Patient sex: M
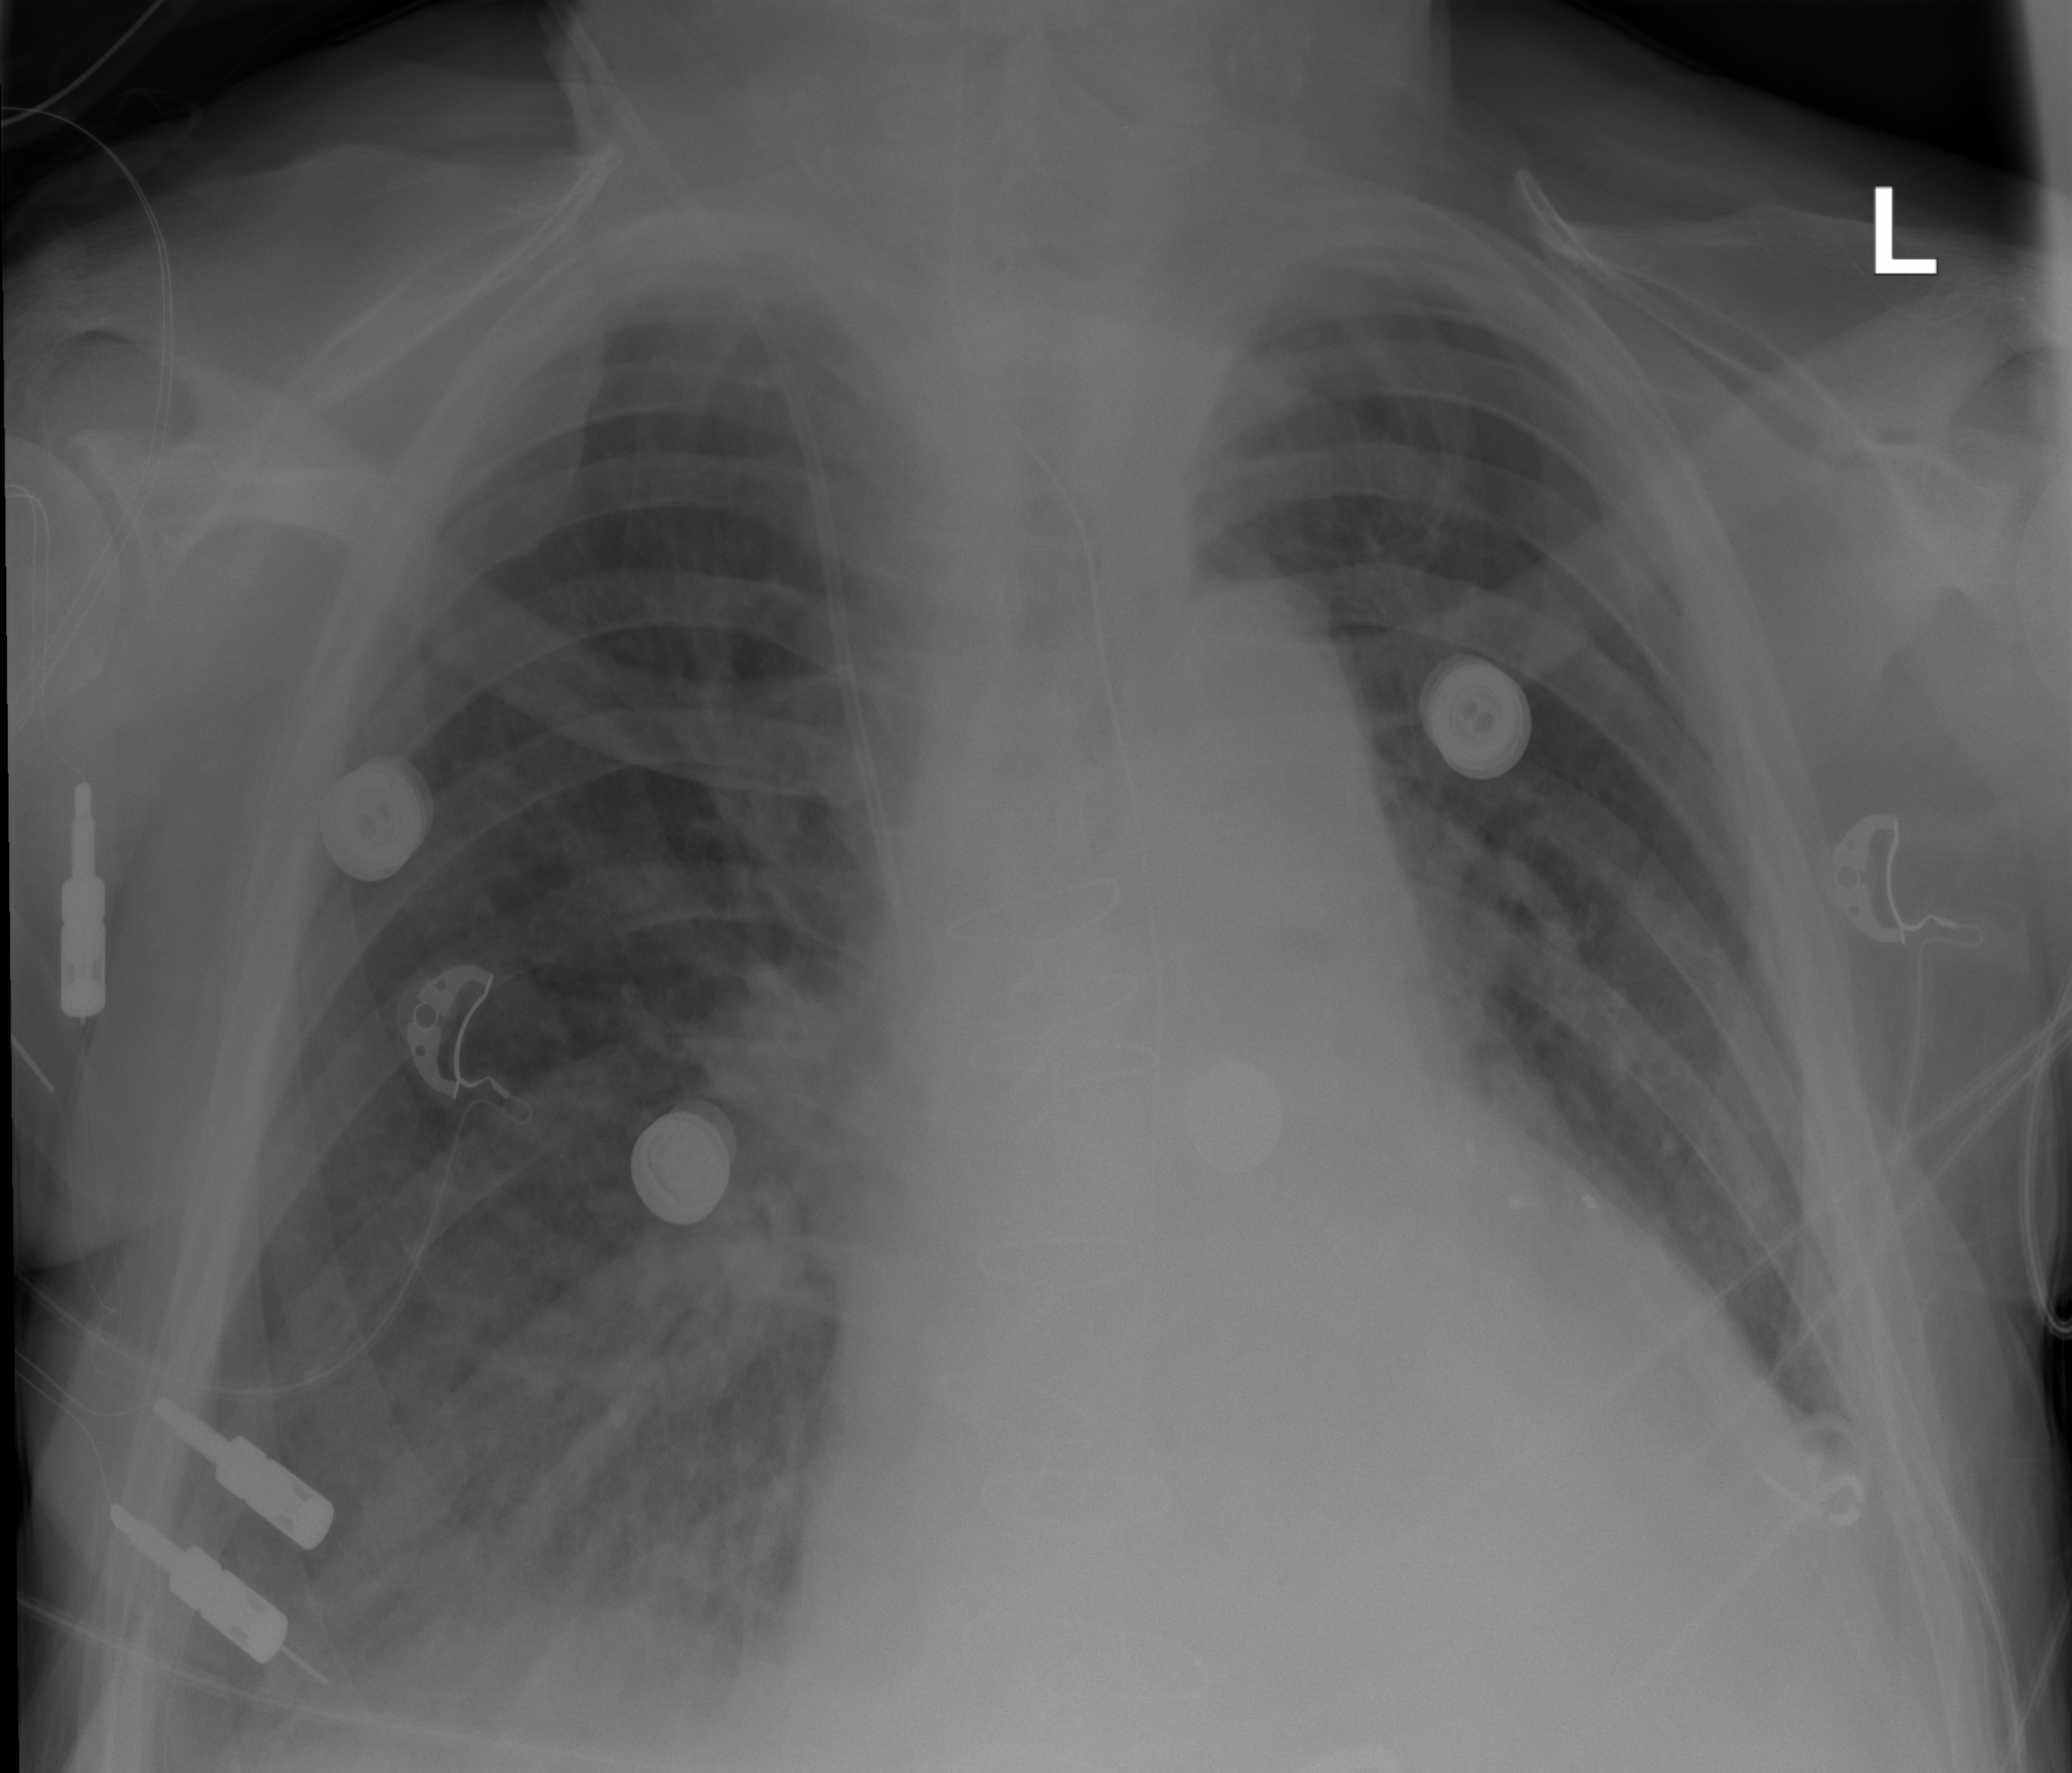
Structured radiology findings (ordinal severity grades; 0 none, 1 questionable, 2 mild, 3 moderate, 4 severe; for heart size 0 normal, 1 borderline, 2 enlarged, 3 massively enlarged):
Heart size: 0
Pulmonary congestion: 0
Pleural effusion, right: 2
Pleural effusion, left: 0
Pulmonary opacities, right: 0
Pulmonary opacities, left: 0
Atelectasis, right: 0
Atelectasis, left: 0